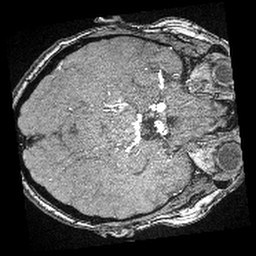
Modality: angio
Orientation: axial
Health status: ill
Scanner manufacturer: siemens
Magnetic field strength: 3 T
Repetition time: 0.022 s
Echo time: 0.00401 s